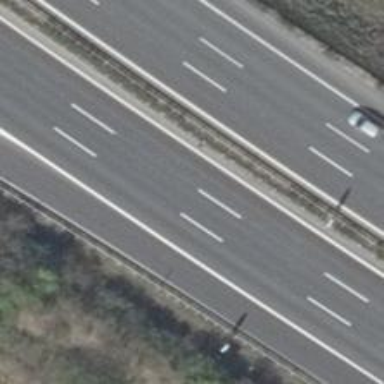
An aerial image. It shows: Asphalt motorway.